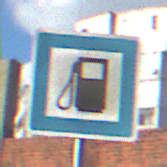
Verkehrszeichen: Tankstelle
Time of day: MorningAfternoon
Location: Outdoor (Suburban)
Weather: PartlyCloudy
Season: NotSpecified
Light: Natural